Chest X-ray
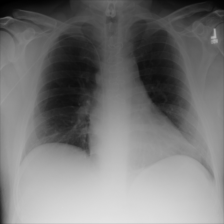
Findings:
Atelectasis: negative
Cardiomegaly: negative
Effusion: negative
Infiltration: negative
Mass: negative
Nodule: negative
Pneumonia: negative
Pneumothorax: negative
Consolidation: negative
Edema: negative
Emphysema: negative
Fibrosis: negative
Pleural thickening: negative
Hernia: negative